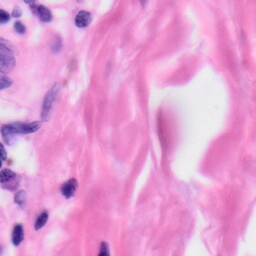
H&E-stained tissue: Skin